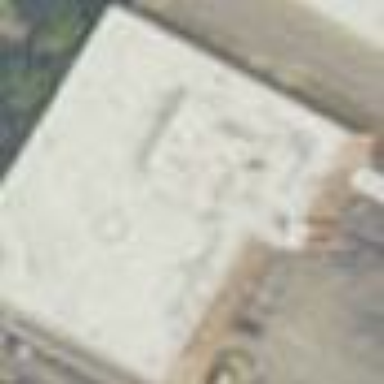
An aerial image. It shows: Commercial building that serves as place of worship.